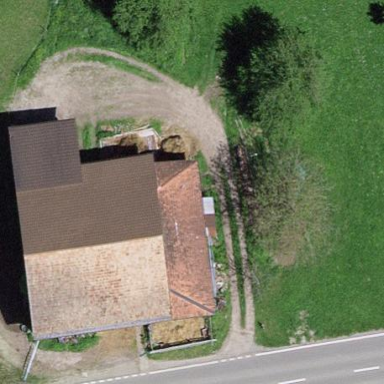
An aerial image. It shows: Farmyard area.